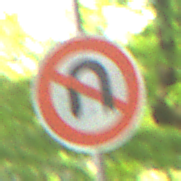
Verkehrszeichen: VerbotWenden
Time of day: MorningAfternoon
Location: Outdoor (RoadRail)
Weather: Clear
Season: NotSpecified
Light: Natural